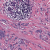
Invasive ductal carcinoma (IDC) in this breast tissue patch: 1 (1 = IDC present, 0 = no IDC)